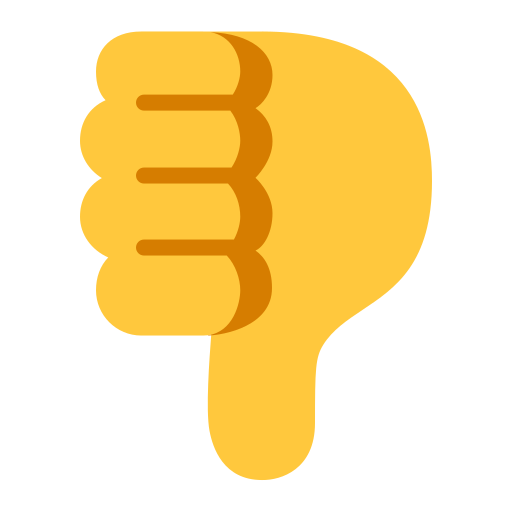
thumbs down flat default